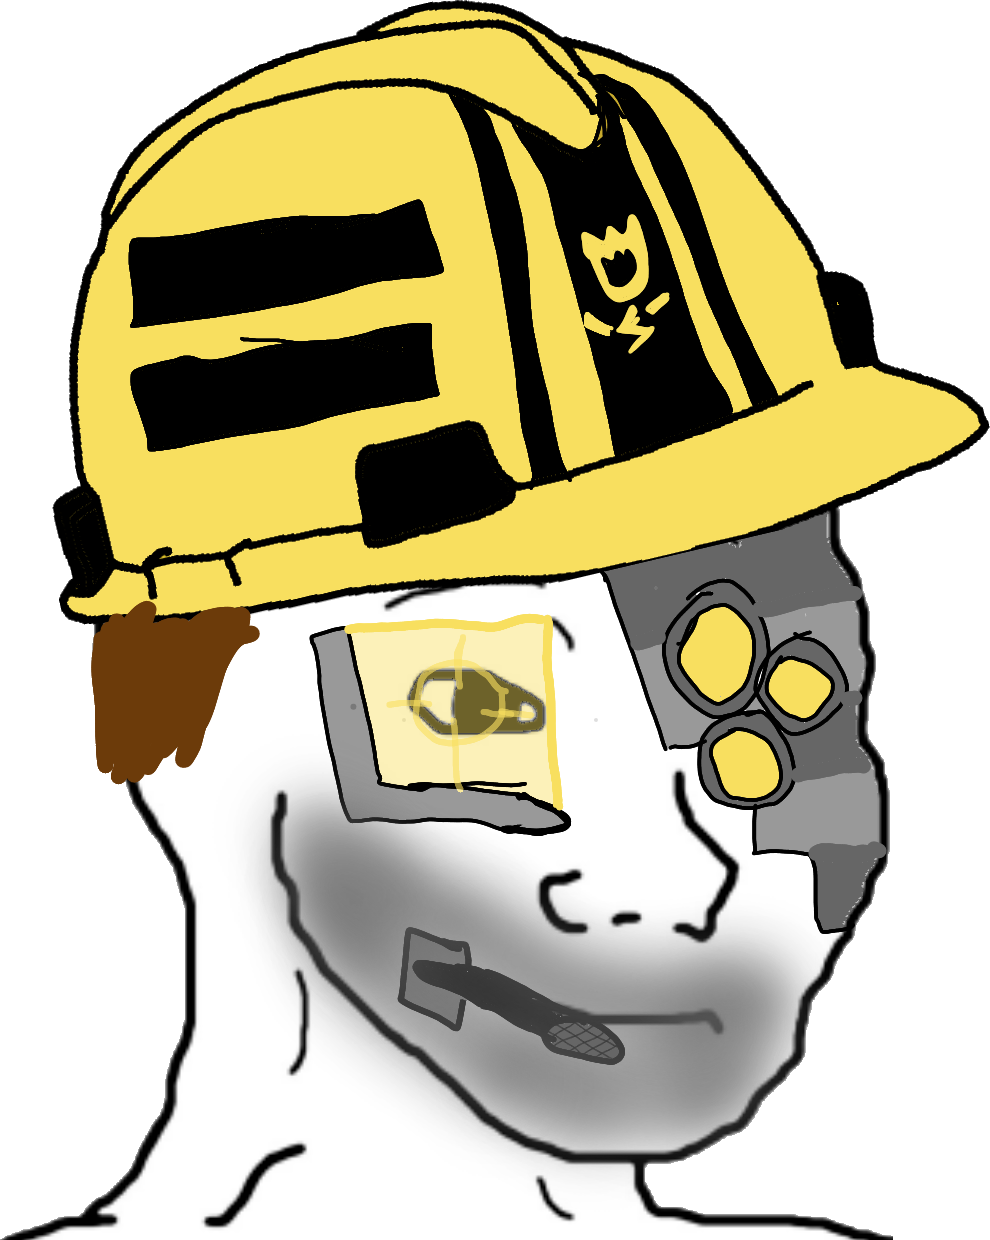
Label: 5_Doomer